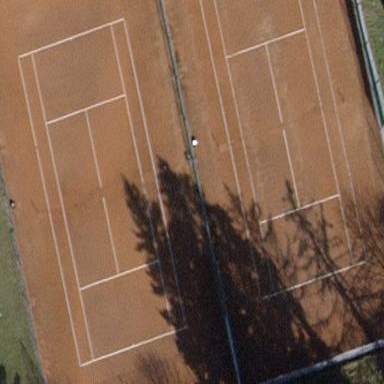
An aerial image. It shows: Sand tennis court on pitch for leisure land.